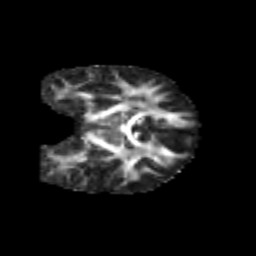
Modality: FA
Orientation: coronal
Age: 21
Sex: male
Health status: healthy